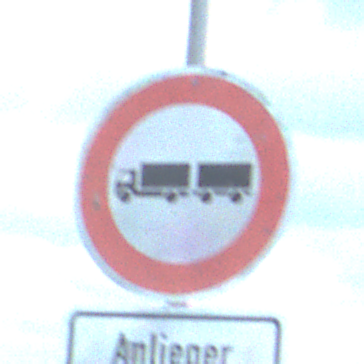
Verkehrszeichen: VerbotLastkraftwagenMitAnhaenger
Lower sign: PersonengruppenFrei2
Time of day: SunriseSunset
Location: Outdoor (Beach)
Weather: PartlyCloudy
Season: NotSpecified
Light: Natural